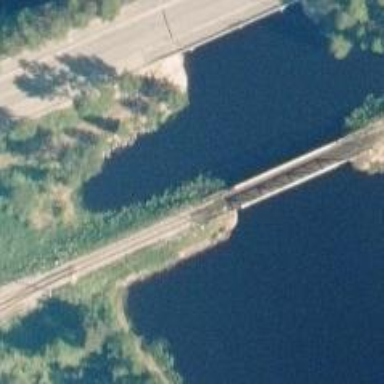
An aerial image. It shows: Railway bridge.